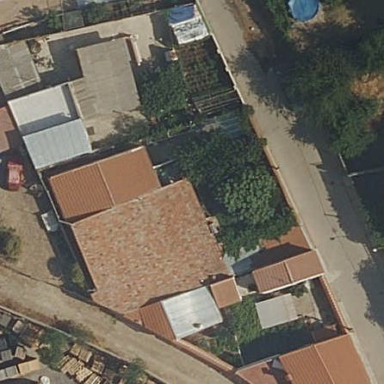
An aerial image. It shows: Residential building.